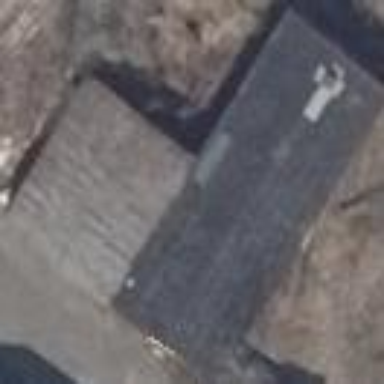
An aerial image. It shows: Building with gabled roof.